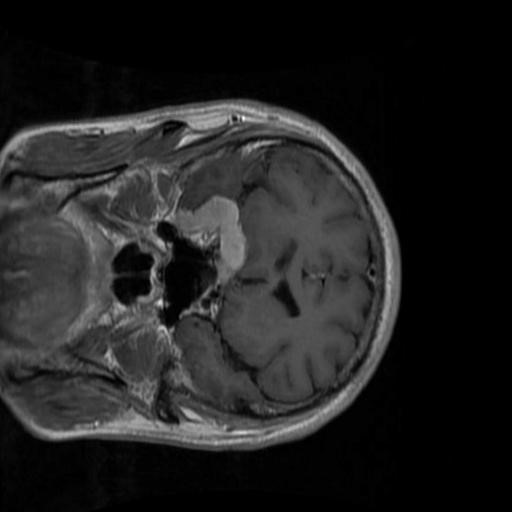
Label: brain_menin